Field crop: maize
Growth stage: 2
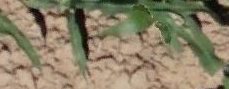
Species: maize